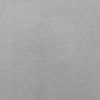
Label: dusty